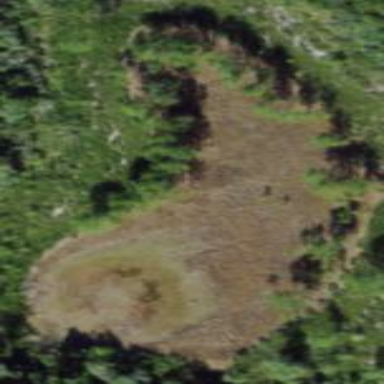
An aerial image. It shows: Marshy wetland area.